Field crop: maize
Growth stage: 2
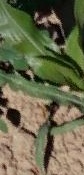
Species: maize